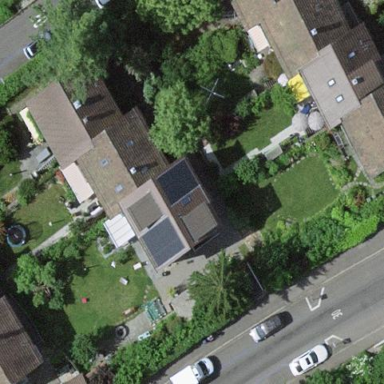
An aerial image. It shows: Terrace building.